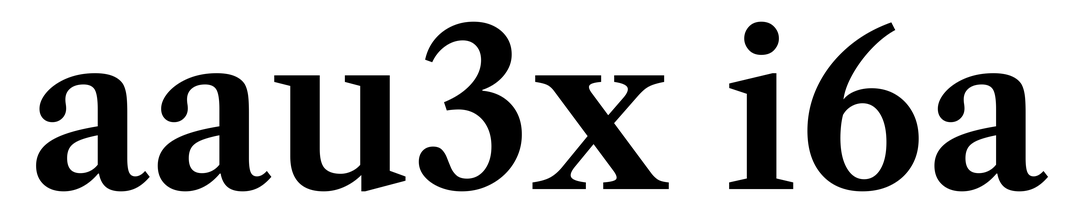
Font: LibreCaslonText_SemiBold